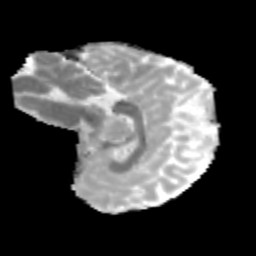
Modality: MD
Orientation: sagittal
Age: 12
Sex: male
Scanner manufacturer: siemens
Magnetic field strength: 3 T
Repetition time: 3.8 s
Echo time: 0.07 s